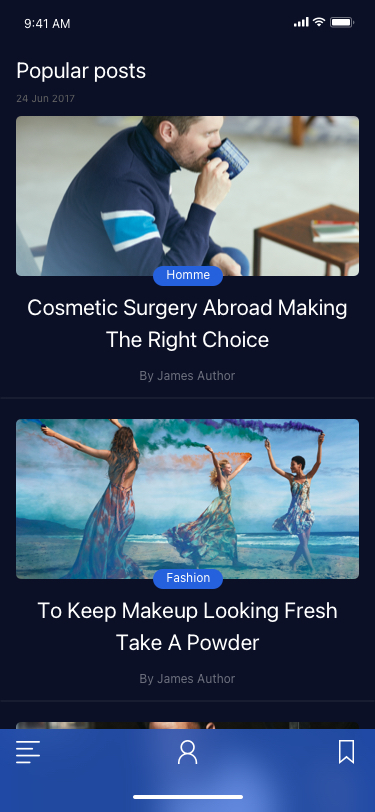
Text in this UI design:
Cosmetic Surgery Abroad Making The Right Choice
Homme
By James Author
To Keep Makeup Looking Fresh Take A Powder
Fashion
By James Author
Popular posts
24 Jun 2017